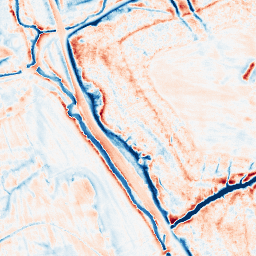
Category: edge_preserving
Decomposition family: anisotropic_diffusion
Decomposition parameters: iterations: 50
kappa: 50
gamma: 0.15
Upsampling method: lanczos
Upsampling parameters: scale: 8
Upsampling scale: 8